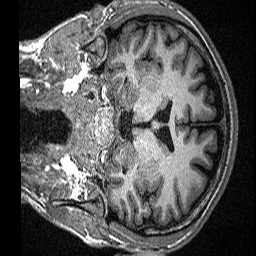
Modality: T1w
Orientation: coronal
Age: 27
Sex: male
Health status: healthy
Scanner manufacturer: siemens
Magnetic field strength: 3 T
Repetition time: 2.3 s
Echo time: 0.00298 s